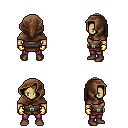
a pixel art fantasy rpg character, male body template, human, tanned skin, leather chest armor, magenta pants, light blonde bangs hairstyle, cloth hood, gold gloves, brown shoes, four views (front, back, left, right), 2x2 character sprite sheet, small pixel art, hard edges, no anti-aliasing